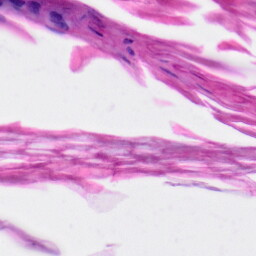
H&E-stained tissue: Skin